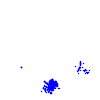
Particle: electron